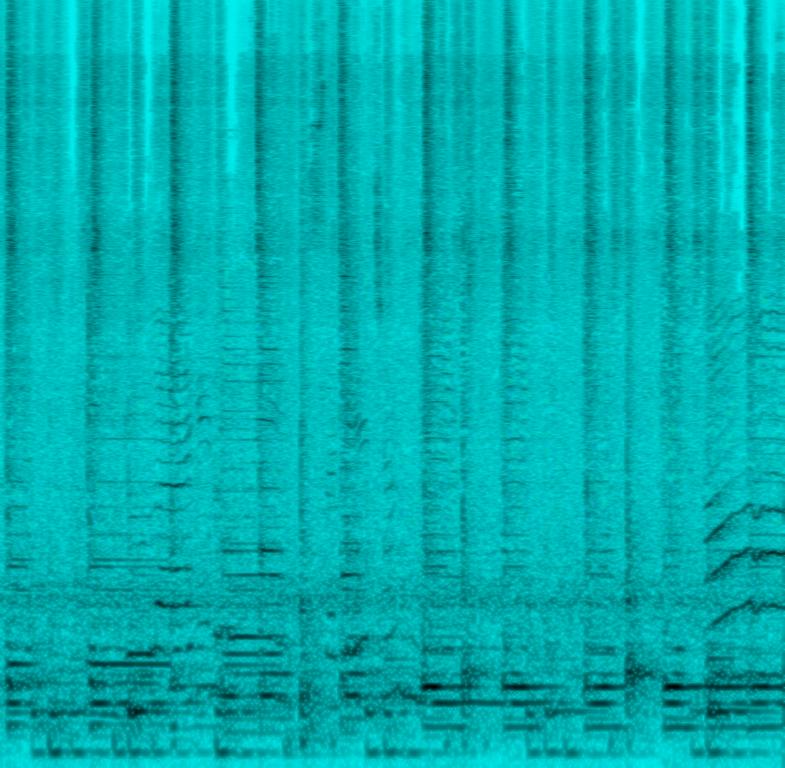
Someone is playing an acoustic guitar strumming chords on the backbeat while someone is holding the rhythm with a shaker and a percussion in the background. This song may be playing while having a jam session with your friends.